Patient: sex M, age 57
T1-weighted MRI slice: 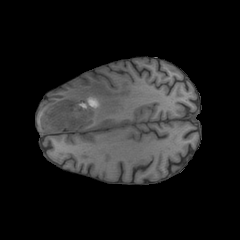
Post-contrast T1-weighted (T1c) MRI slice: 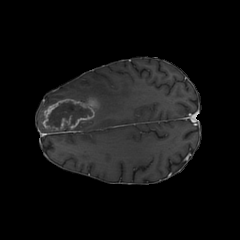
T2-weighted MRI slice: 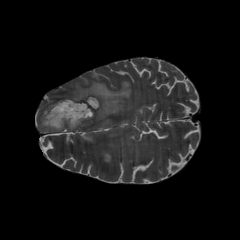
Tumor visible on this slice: yes
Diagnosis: Glioblastoma, IDH-wildtype
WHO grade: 4